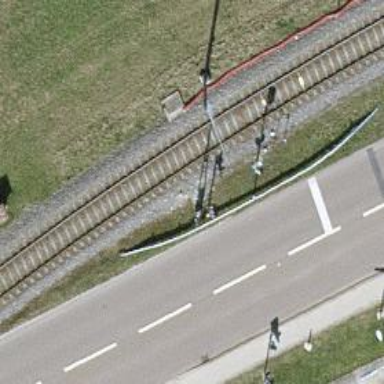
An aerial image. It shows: Single railway track with electrification through contact line.